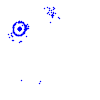
Particle: kaon